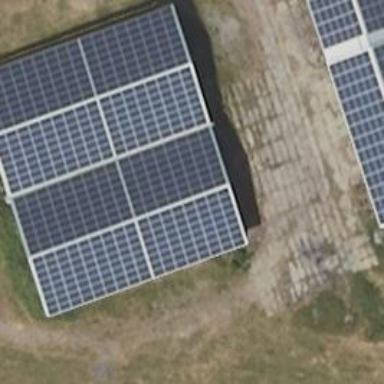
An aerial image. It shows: Solar photovoltaic panel generating electricity through small installation.